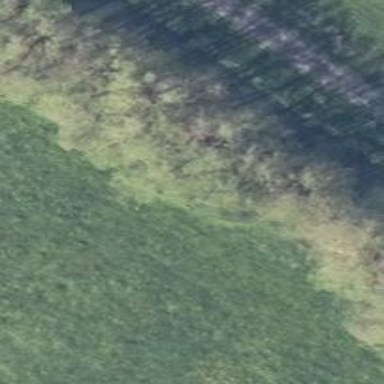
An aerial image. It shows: Row of deciduous broadleaved trees.